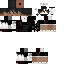
A male human skin with dark skin, wearing brown long hair dressed in a blue hoodie and black pants, featuring a closed mouth.